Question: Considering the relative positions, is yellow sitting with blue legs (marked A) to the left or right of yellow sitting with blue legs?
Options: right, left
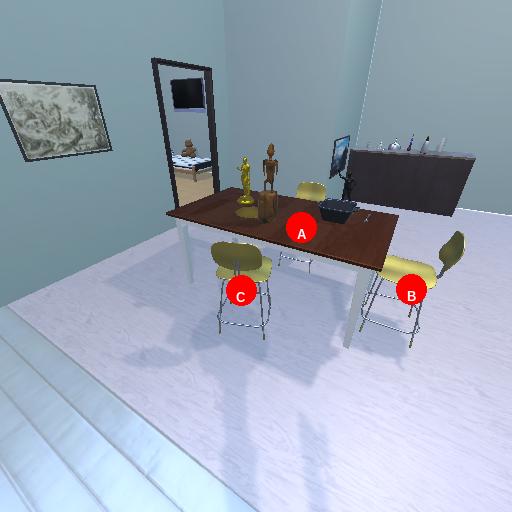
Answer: right